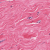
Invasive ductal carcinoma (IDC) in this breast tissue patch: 0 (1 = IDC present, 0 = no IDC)